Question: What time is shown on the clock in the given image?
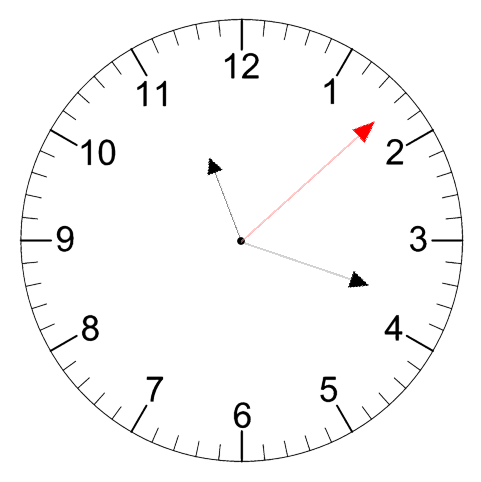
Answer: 11:18:08